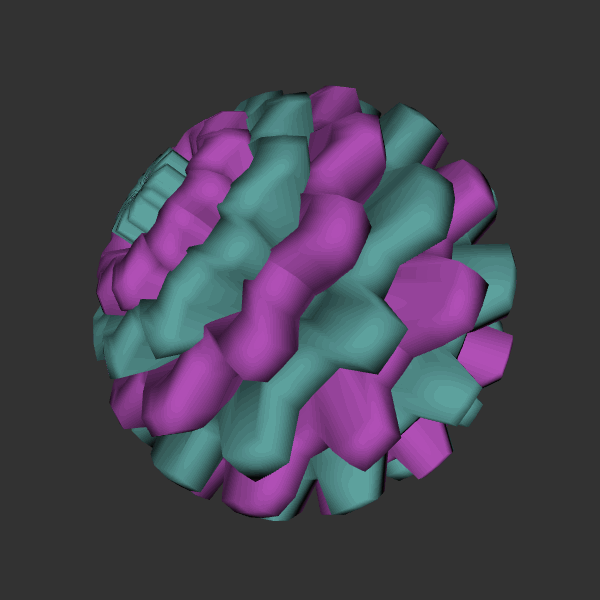
Background: dark